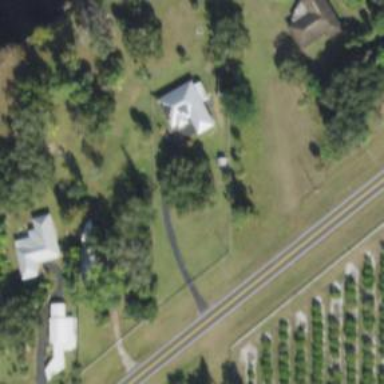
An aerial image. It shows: Driveway.